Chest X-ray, PA view. Patient: 62 years old, sex M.
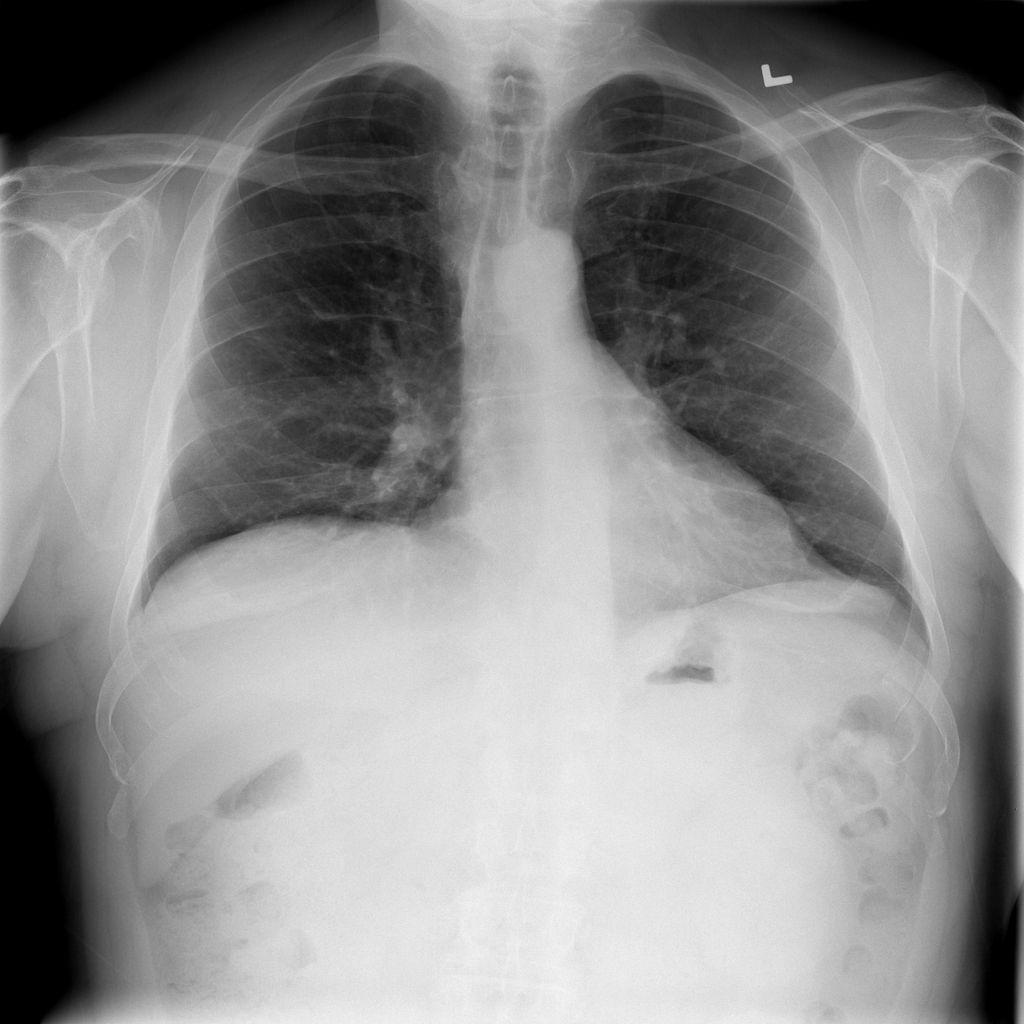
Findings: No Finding